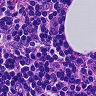
Metastatic tissue present: no